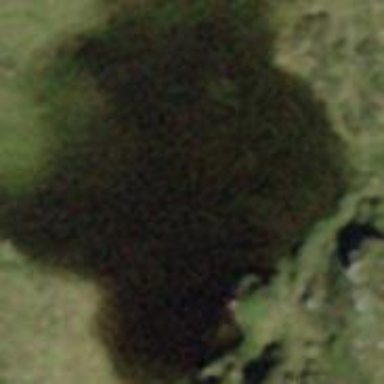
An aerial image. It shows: Lake with natural water.